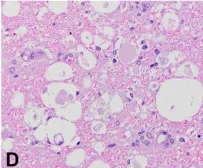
Microscopic images, hematoxylin and eosin. (D) Detail of the lateral funiculi, myelin sheaths vacuolation with marked swelling of axons (spheroids). Scale bar = 20 mum.
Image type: pathology (h&e)